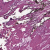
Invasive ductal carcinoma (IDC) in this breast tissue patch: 0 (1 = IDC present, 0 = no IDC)